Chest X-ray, PA view. Patient: 12 years old, sex M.
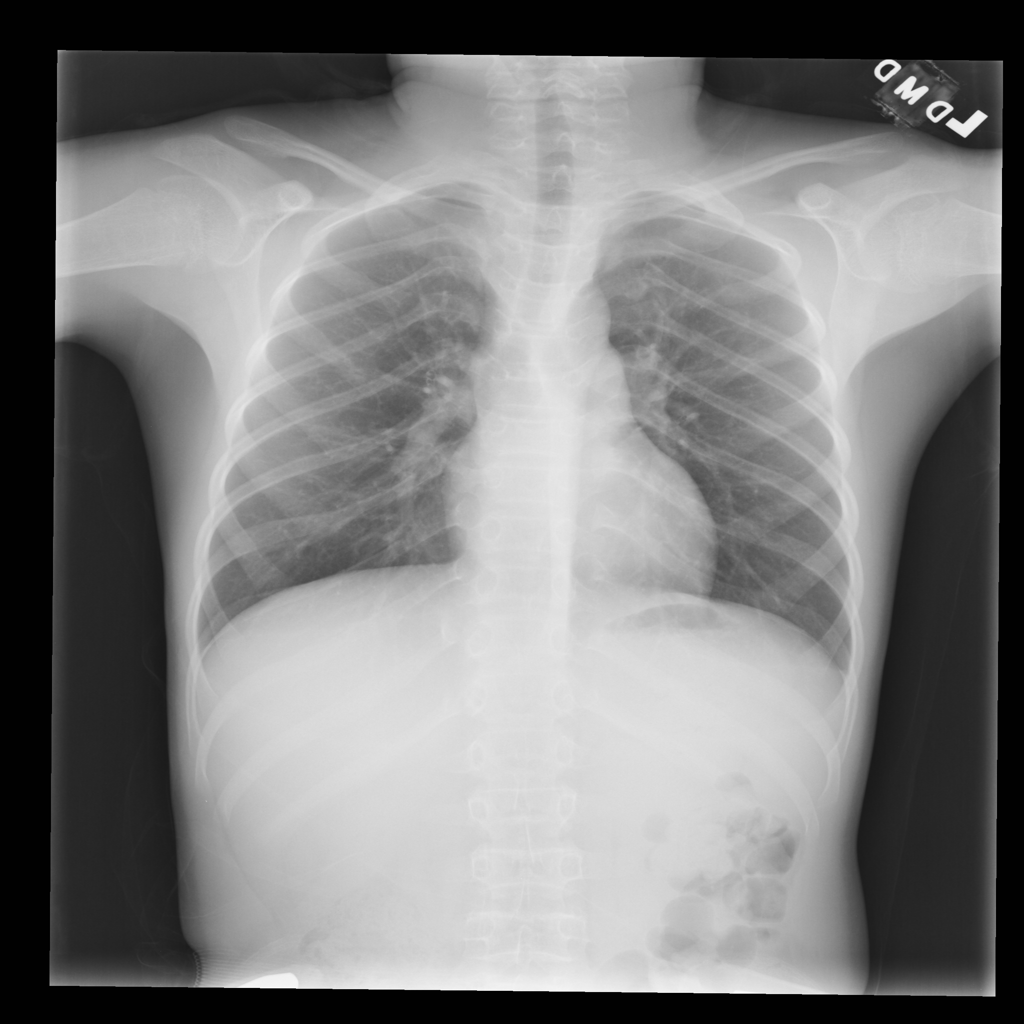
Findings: No Finding